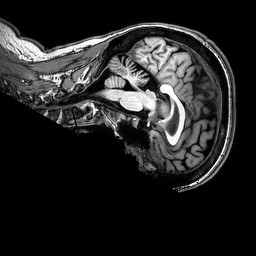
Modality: T1w
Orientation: sagittal
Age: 42
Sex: female
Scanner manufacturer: philips
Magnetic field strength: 3 T
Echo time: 0.0038 s